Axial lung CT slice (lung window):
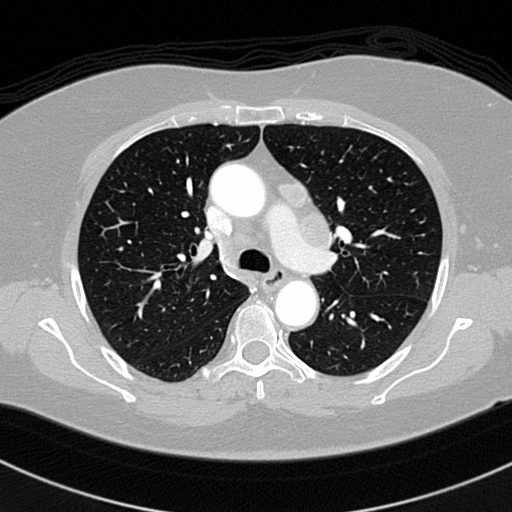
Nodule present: no